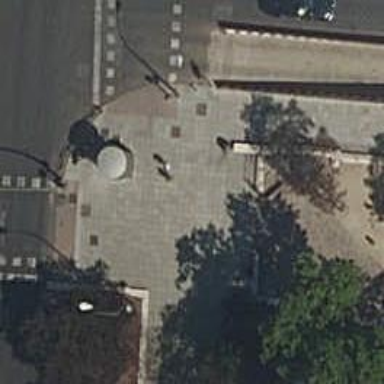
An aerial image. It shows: Footway made of paving stones.